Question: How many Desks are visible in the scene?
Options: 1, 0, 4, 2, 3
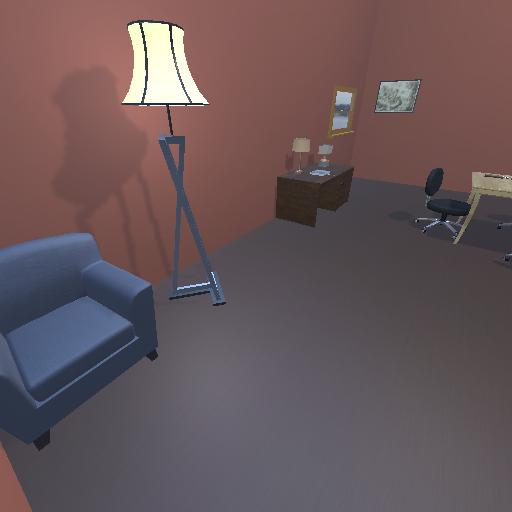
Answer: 1